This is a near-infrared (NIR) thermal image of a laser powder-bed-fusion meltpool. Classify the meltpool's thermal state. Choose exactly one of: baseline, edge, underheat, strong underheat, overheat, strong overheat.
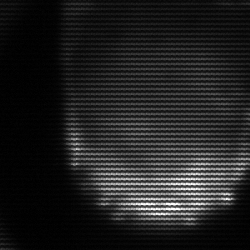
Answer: edge